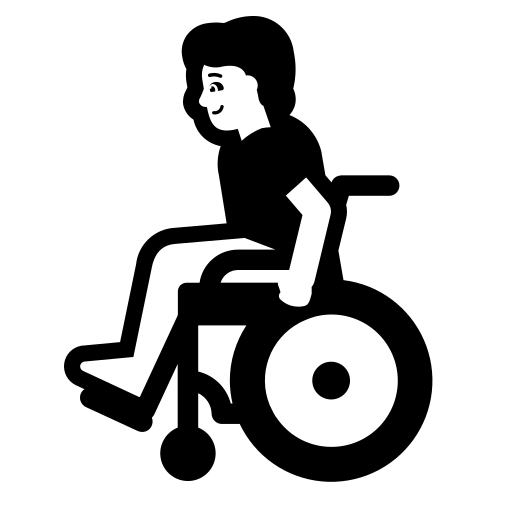
person in manual wheelchair high contrast default